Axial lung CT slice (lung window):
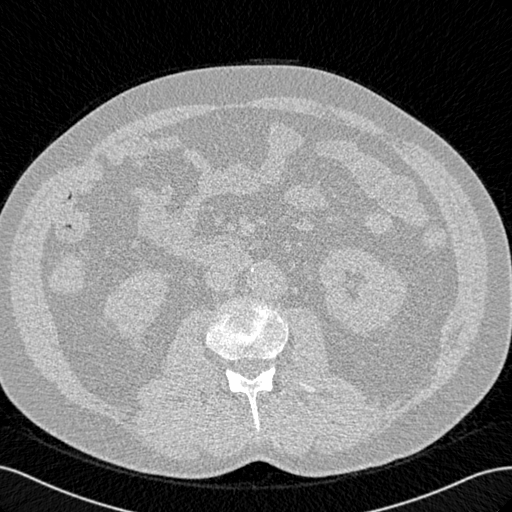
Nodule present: no